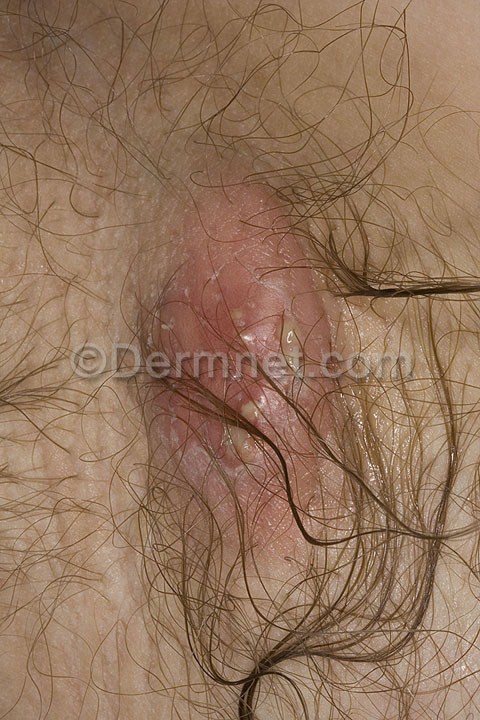
Disease: Seborrheic Keratoses and other Benign Tumors